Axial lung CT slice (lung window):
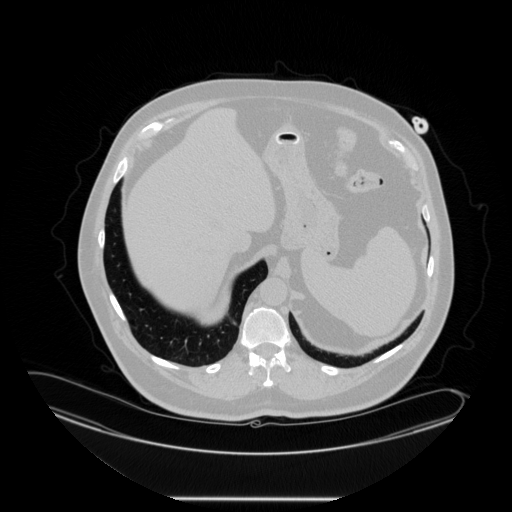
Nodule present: no